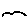
Label: bird